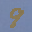
Label: 9